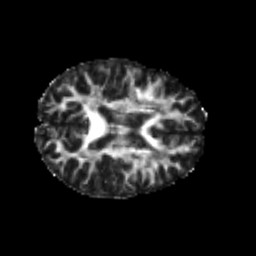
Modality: FA
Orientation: axial
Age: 20
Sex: female
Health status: healthy
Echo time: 0.074 s